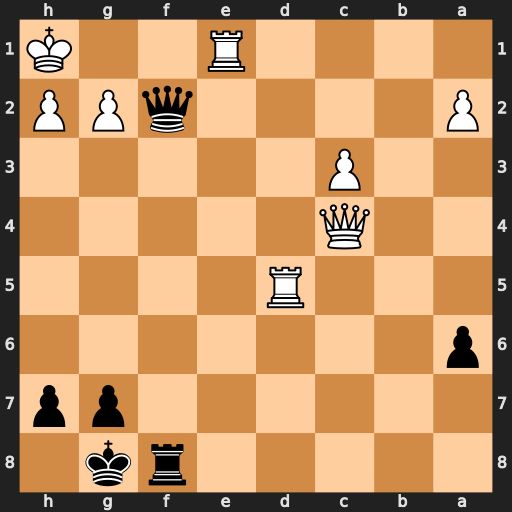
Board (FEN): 5rk1/6pp/p7/3R4/2Q5/2P5/P4qPP/4R2K
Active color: b
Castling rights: -
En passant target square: -
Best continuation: Qxe1+ Qf1 Rxf1#